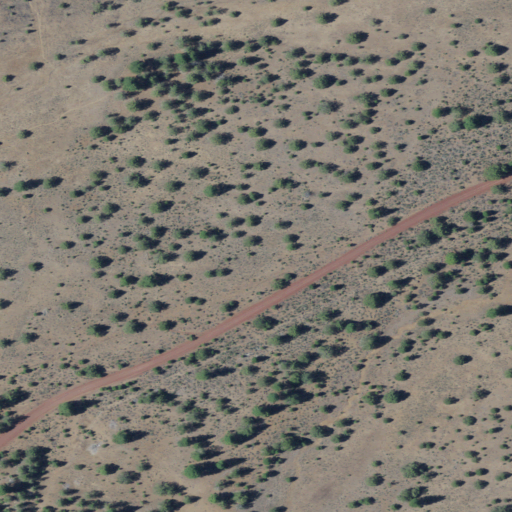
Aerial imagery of plain(s) in Oregon named Keddy Field containing shrub and grassland